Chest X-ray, AP view. Patient: 31 years old, sex M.
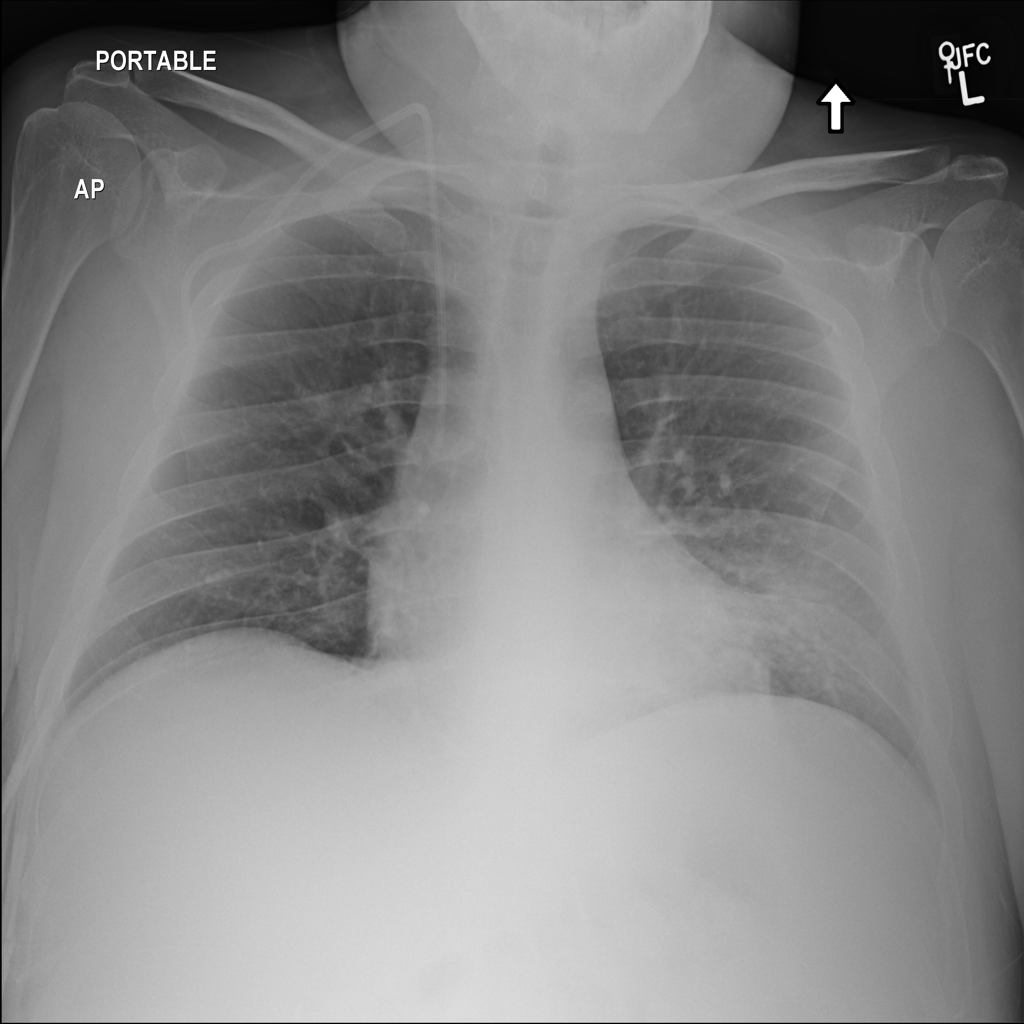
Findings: No Finding